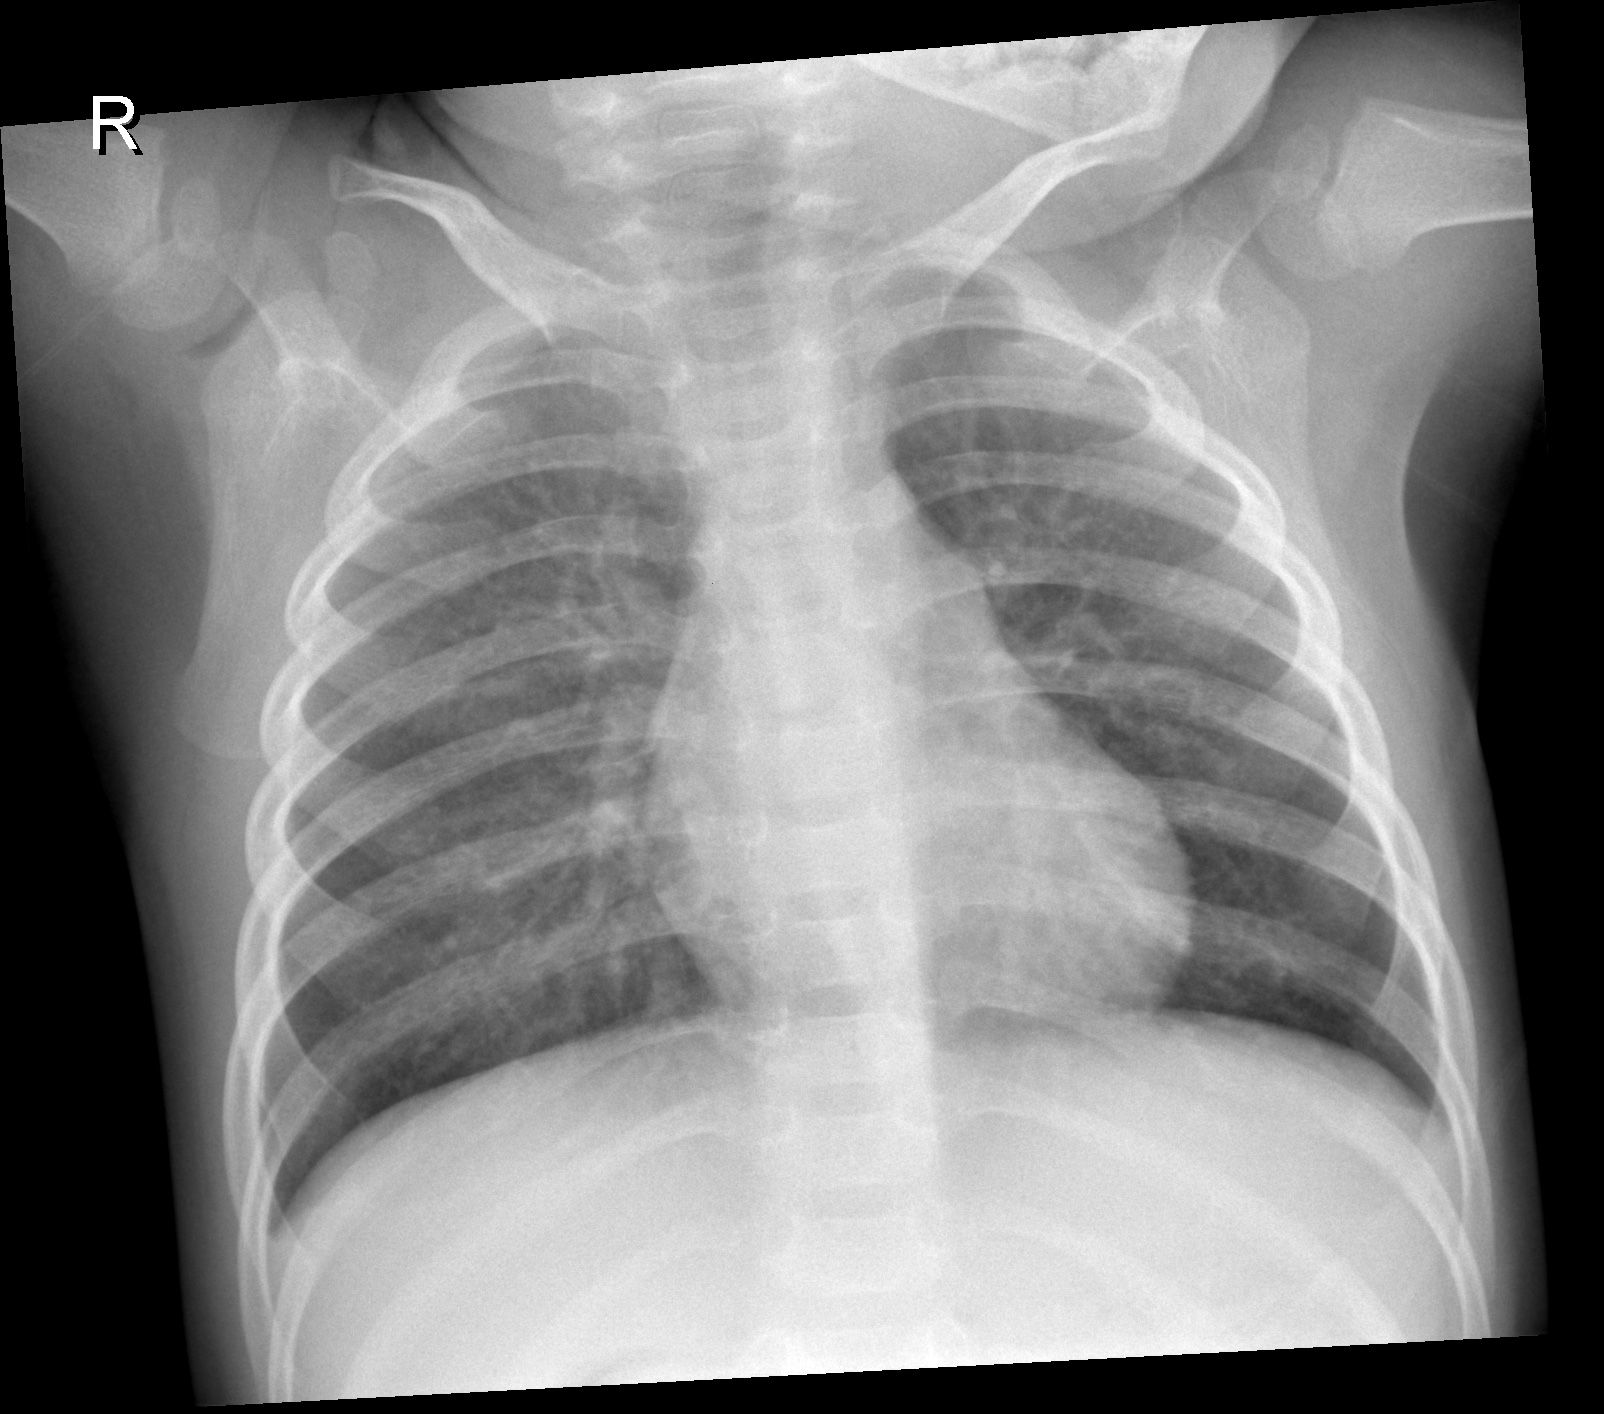
Diagnosis: NORMAL